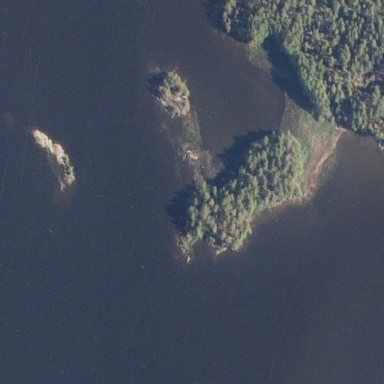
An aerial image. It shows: Islet.